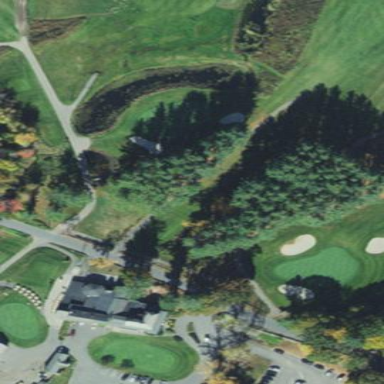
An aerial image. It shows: Grassy area designated as golf tee.